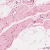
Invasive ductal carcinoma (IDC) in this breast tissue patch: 0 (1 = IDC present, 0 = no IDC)